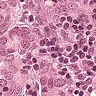
Metastatic tissue present: yes